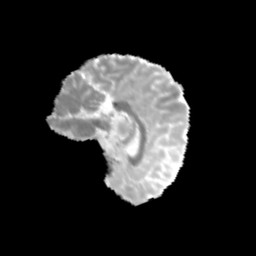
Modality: MD
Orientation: sagittal
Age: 10
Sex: female
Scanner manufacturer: siemens
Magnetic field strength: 3 T
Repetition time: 3.8 s
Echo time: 0.07 s